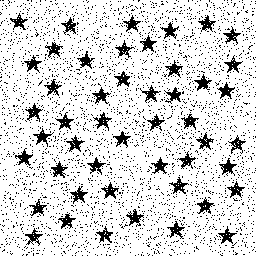
Squares: 0
Triangles: 0
Stars: 48
Total shapes: 48